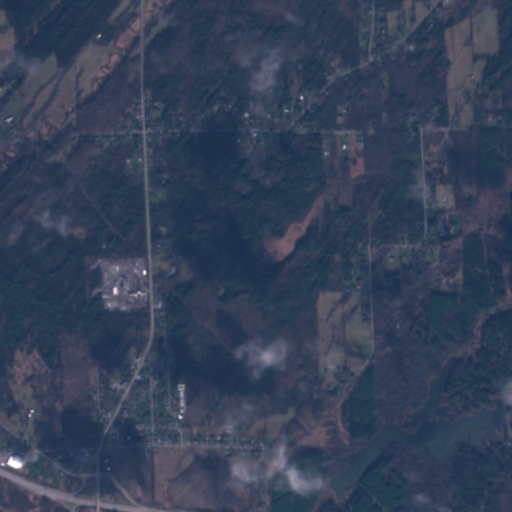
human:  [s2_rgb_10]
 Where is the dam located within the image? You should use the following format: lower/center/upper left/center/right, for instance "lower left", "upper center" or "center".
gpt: The dam is located in the lower center of the image.
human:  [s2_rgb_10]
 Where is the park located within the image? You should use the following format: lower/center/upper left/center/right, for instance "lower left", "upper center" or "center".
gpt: The park is located in the lower left of the image.
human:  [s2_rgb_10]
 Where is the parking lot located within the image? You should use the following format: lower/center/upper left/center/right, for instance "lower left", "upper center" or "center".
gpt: There is no parking lot in the image.